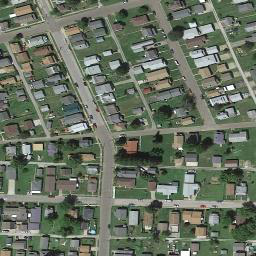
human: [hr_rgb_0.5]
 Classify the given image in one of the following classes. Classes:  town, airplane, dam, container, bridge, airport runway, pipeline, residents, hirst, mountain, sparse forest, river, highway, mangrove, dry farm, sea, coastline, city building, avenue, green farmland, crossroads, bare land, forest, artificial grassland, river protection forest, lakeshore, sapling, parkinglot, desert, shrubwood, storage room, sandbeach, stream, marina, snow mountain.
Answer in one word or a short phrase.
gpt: town